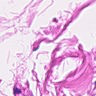
Metastatic tissue present: no